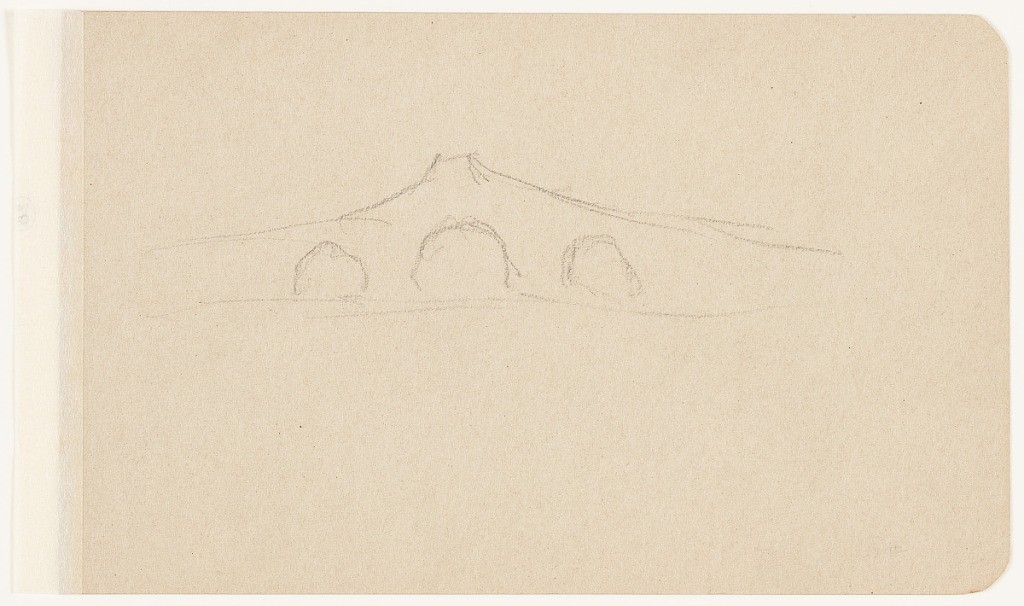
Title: Arched Bridge, Mexico
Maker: Frederic Edwin Church, American, 1826–1900
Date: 1892–93
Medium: Graphite on beige wove paper
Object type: drawing
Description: Architecture sketch showing a loosely rendered view of a bridge in Mexico supported by three arches. Bridge reaches a kind of flat peak at upper center.